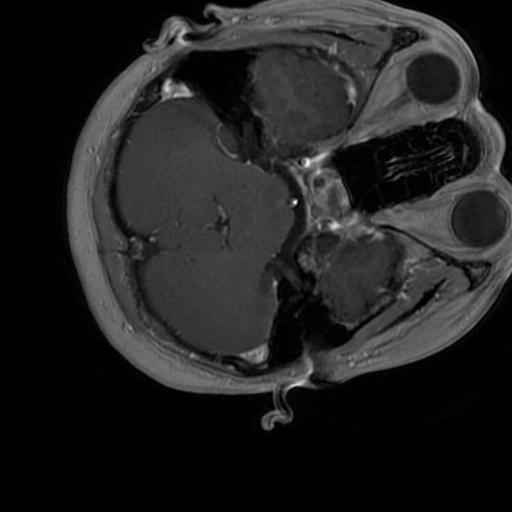
Label: brain_tumor